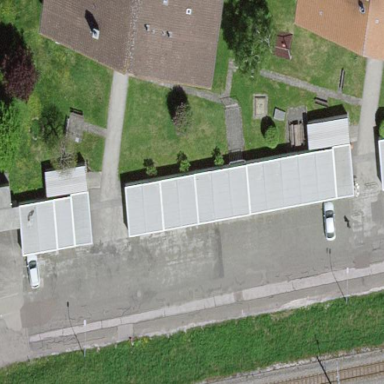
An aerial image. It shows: Group of garages.